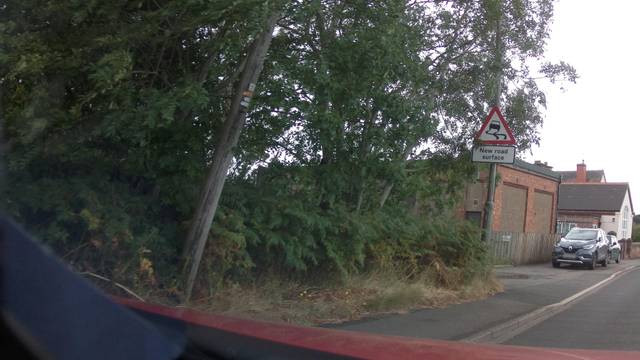
Region: United Kingdom
Coordinates: 52.969, -1.414